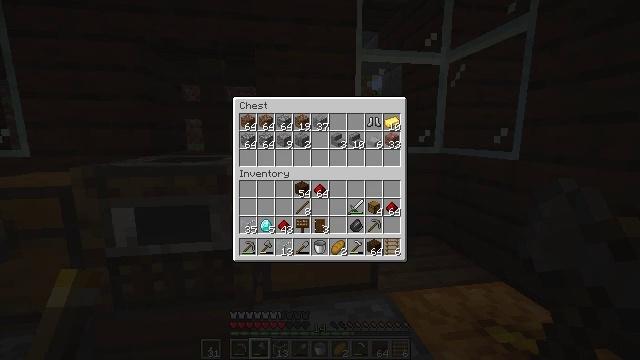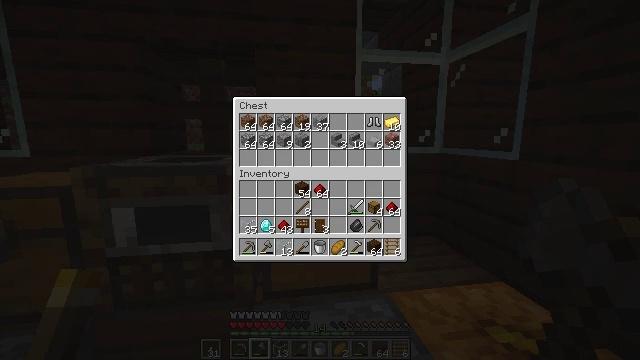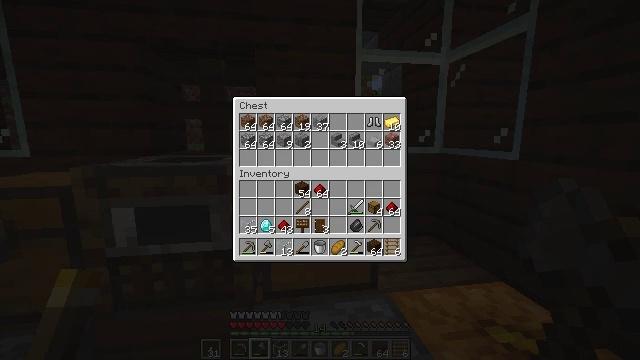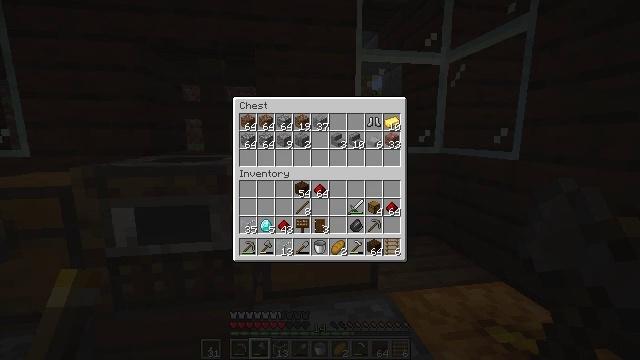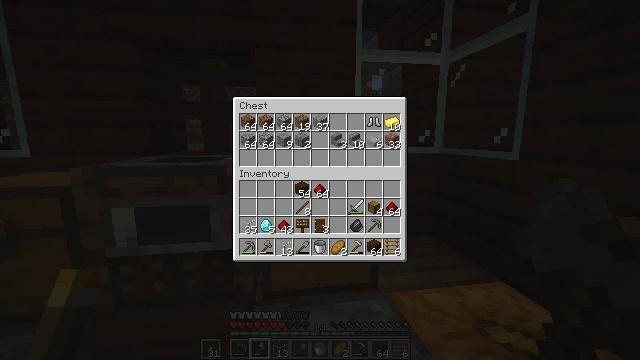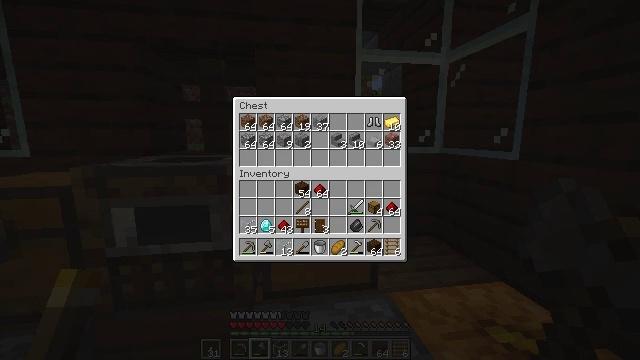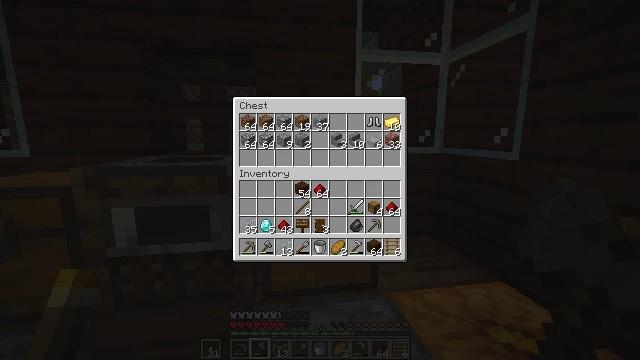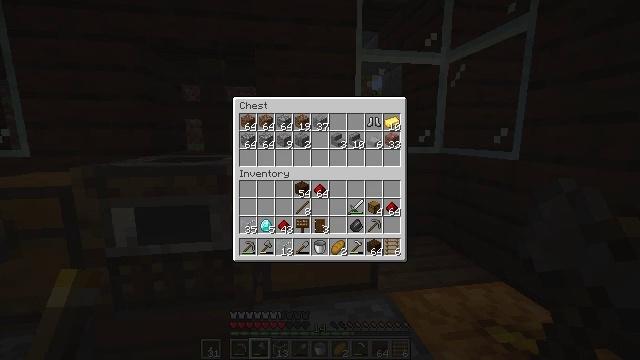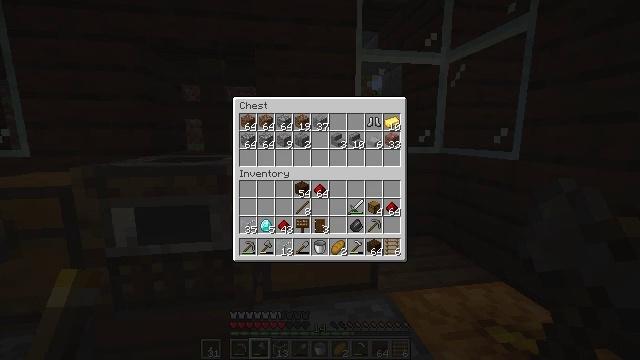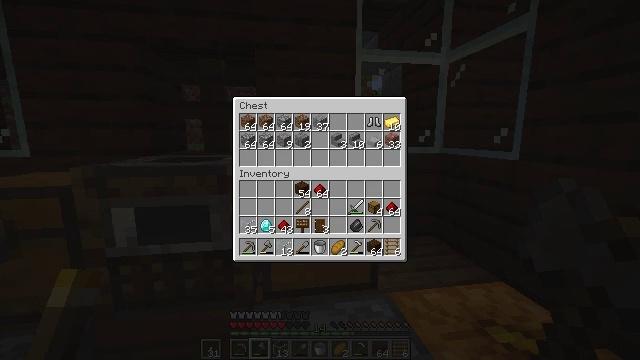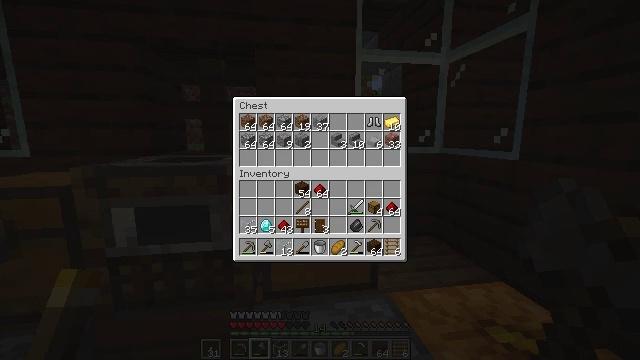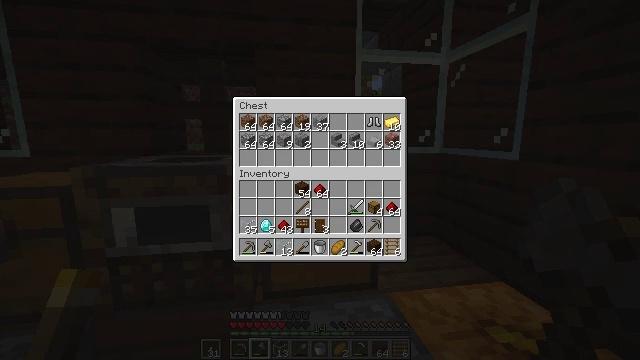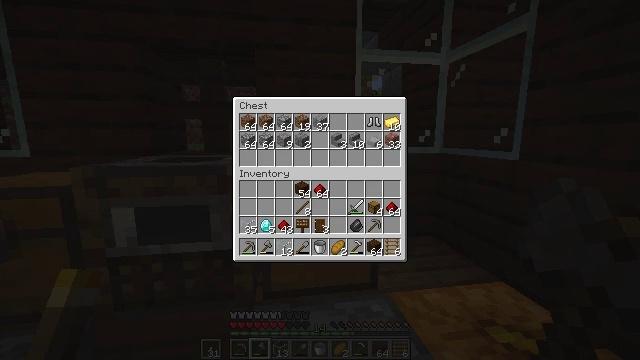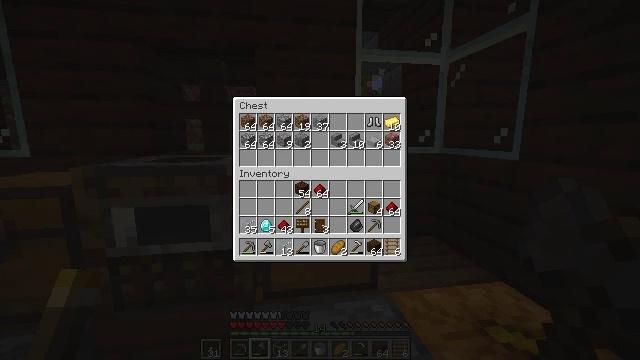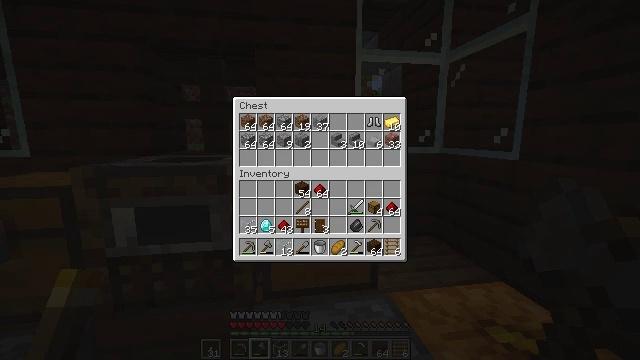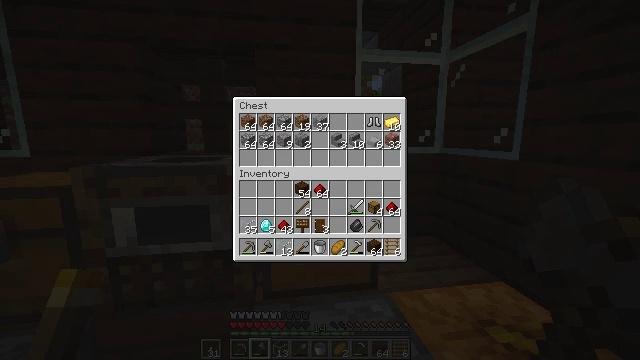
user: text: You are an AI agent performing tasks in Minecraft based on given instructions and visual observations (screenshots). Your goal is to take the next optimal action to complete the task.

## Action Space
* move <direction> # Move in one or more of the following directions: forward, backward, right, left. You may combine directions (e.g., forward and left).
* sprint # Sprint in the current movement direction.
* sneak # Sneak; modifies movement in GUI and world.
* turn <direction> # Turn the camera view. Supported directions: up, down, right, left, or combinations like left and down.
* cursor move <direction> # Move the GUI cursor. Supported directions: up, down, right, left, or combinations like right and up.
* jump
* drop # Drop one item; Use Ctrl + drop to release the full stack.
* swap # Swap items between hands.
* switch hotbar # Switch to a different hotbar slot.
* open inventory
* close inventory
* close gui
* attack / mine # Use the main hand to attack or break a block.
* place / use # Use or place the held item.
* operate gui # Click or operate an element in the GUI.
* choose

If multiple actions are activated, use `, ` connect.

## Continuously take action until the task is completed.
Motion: motion action
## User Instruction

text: Put cobblestones in the crafting grid to create a cobblestone wall.
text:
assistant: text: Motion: no_op
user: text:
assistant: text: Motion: no_op
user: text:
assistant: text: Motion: no_op
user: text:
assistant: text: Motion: no_op
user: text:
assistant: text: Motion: no_op
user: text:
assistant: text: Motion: no_op
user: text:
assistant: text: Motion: no_op
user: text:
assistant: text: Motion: no_op
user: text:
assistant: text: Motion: no_op
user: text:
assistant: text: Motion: no_op
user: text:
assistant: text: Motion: no_op
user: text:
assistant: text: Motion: no_op
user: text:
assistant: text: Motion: no_op
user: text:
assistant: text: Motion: no_op
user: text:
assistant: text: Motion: no_op
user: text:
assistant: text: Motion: no_op
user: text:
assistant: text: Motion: no_op
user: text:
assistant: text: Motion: no_op
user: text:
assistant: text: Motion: no_op
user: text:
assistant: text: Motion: no_op
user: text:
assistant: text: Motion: no_op
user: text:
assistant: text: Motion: no_op
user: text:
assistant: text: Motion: no_op
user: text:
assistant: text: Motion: no_op
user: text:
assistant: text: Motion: no_op
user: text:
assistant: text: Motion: no_op
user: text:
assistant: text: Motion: no_op
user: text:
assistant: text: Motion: no_op
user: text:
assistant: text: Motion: no_op
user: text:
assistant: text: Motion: no_op